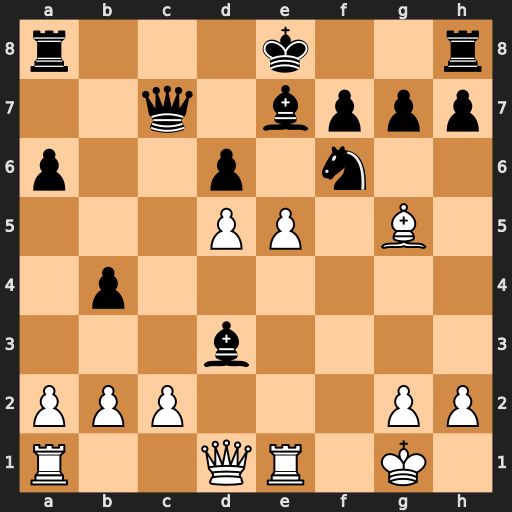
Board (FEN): r3k2r/2q1bppp/p2p1n2/3PP1B1/1p6/3b4/PPP3PP/R2QR1K1
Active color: w
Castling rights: kq
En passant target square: -
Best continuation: exf6 gxf6 Bxf6